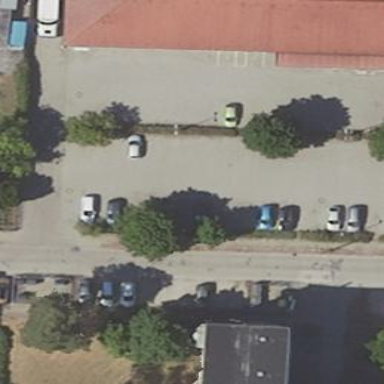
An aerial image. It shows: Parking area with paving stones.